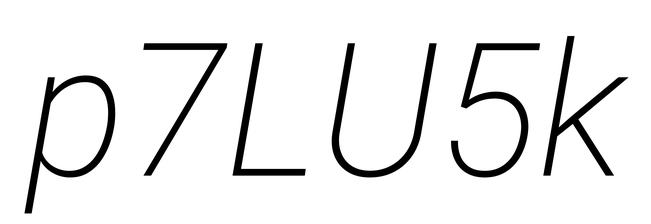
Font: Roboto-Italic_ExtraLight_Italic